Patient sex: F
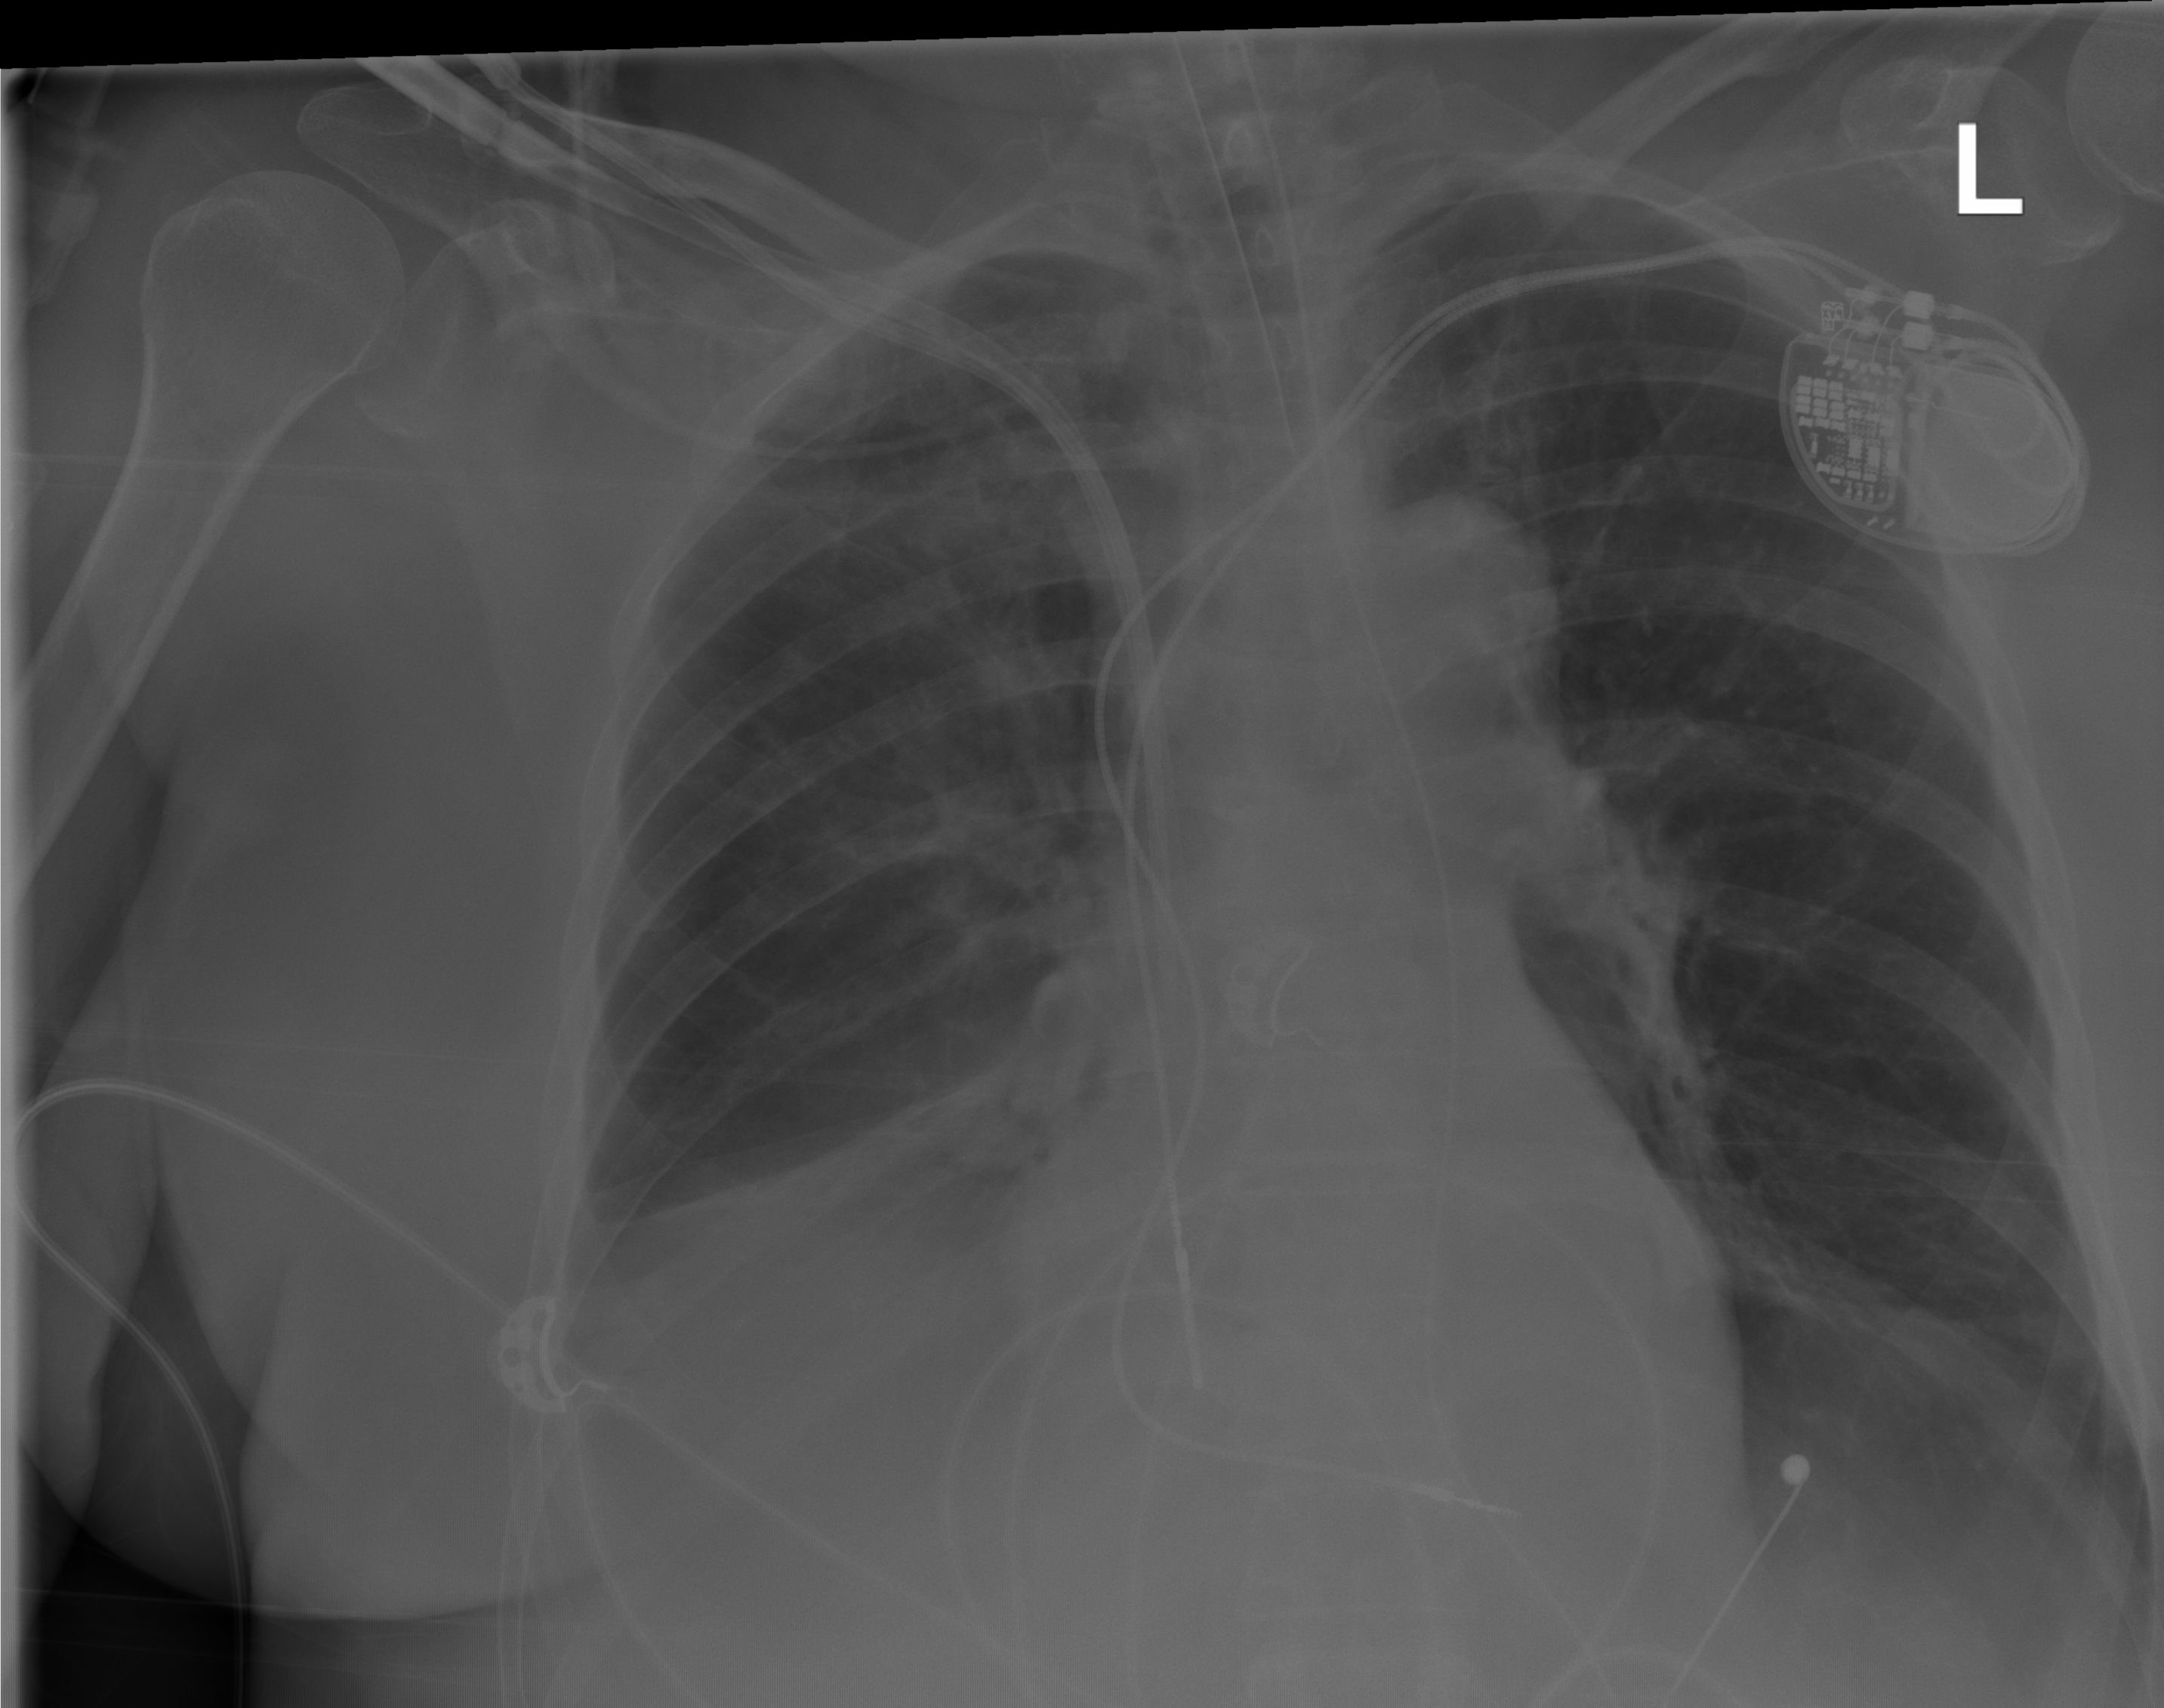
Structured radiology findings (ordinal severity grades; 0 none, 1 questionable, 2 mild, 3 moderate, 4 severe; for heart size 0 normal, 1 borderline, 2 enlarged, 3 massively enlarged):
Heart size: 0
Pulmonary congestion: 0
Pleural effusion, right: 0
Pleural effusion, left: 0
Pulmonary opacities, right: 2
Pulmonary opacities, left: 0
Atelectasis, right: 3
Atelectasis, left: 2